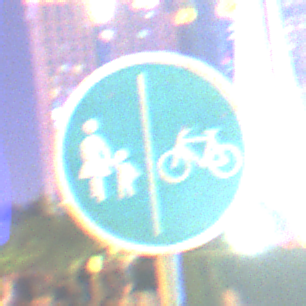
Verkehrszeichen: GetrennterRadUndGehwegRadwegRechts
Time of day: Night
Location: Outdoor (Urban)
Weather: PartlyCloudy
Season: NotSpecified
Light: Natural